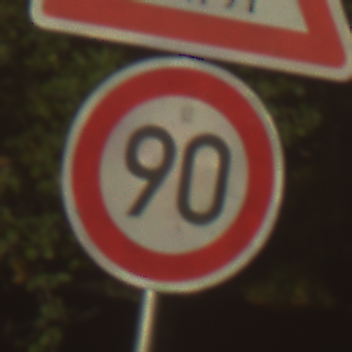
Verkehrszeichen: Geschwindigkeit90
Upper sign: ViehtriebRechts
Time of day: SunriseSunset
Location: Outdoor (Nature)
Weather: PartlyCloudy
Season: NotSpecified
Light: Natural